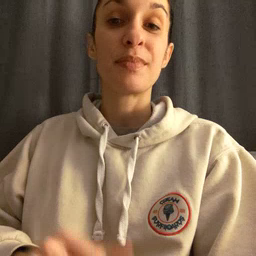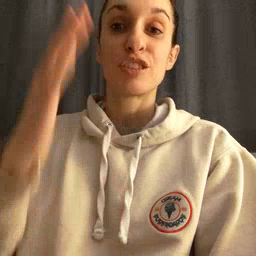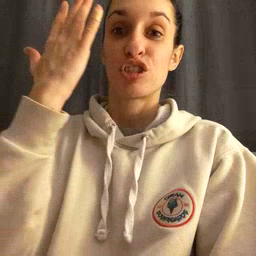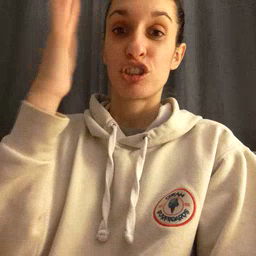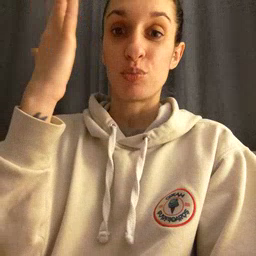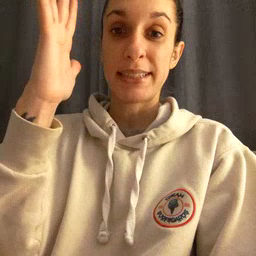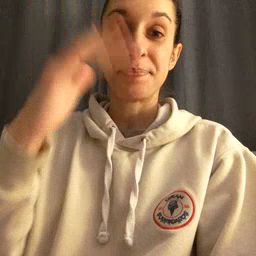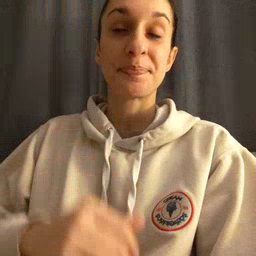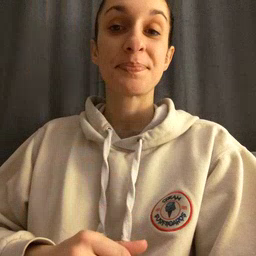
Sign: tree